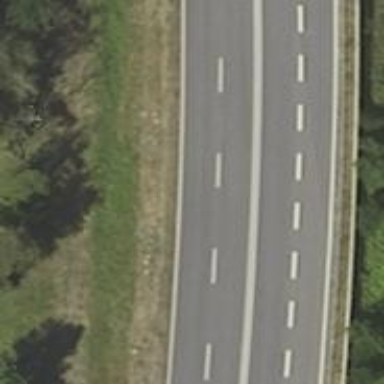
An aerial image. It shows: Asphalt trunk highway designated as motorroad.